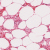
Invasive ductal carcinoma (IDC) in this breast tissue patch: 0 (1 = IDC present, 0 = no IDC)